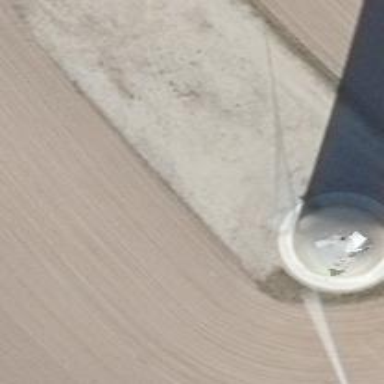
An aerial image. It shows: Wind generator in the form of horizontal axis wind turbine.